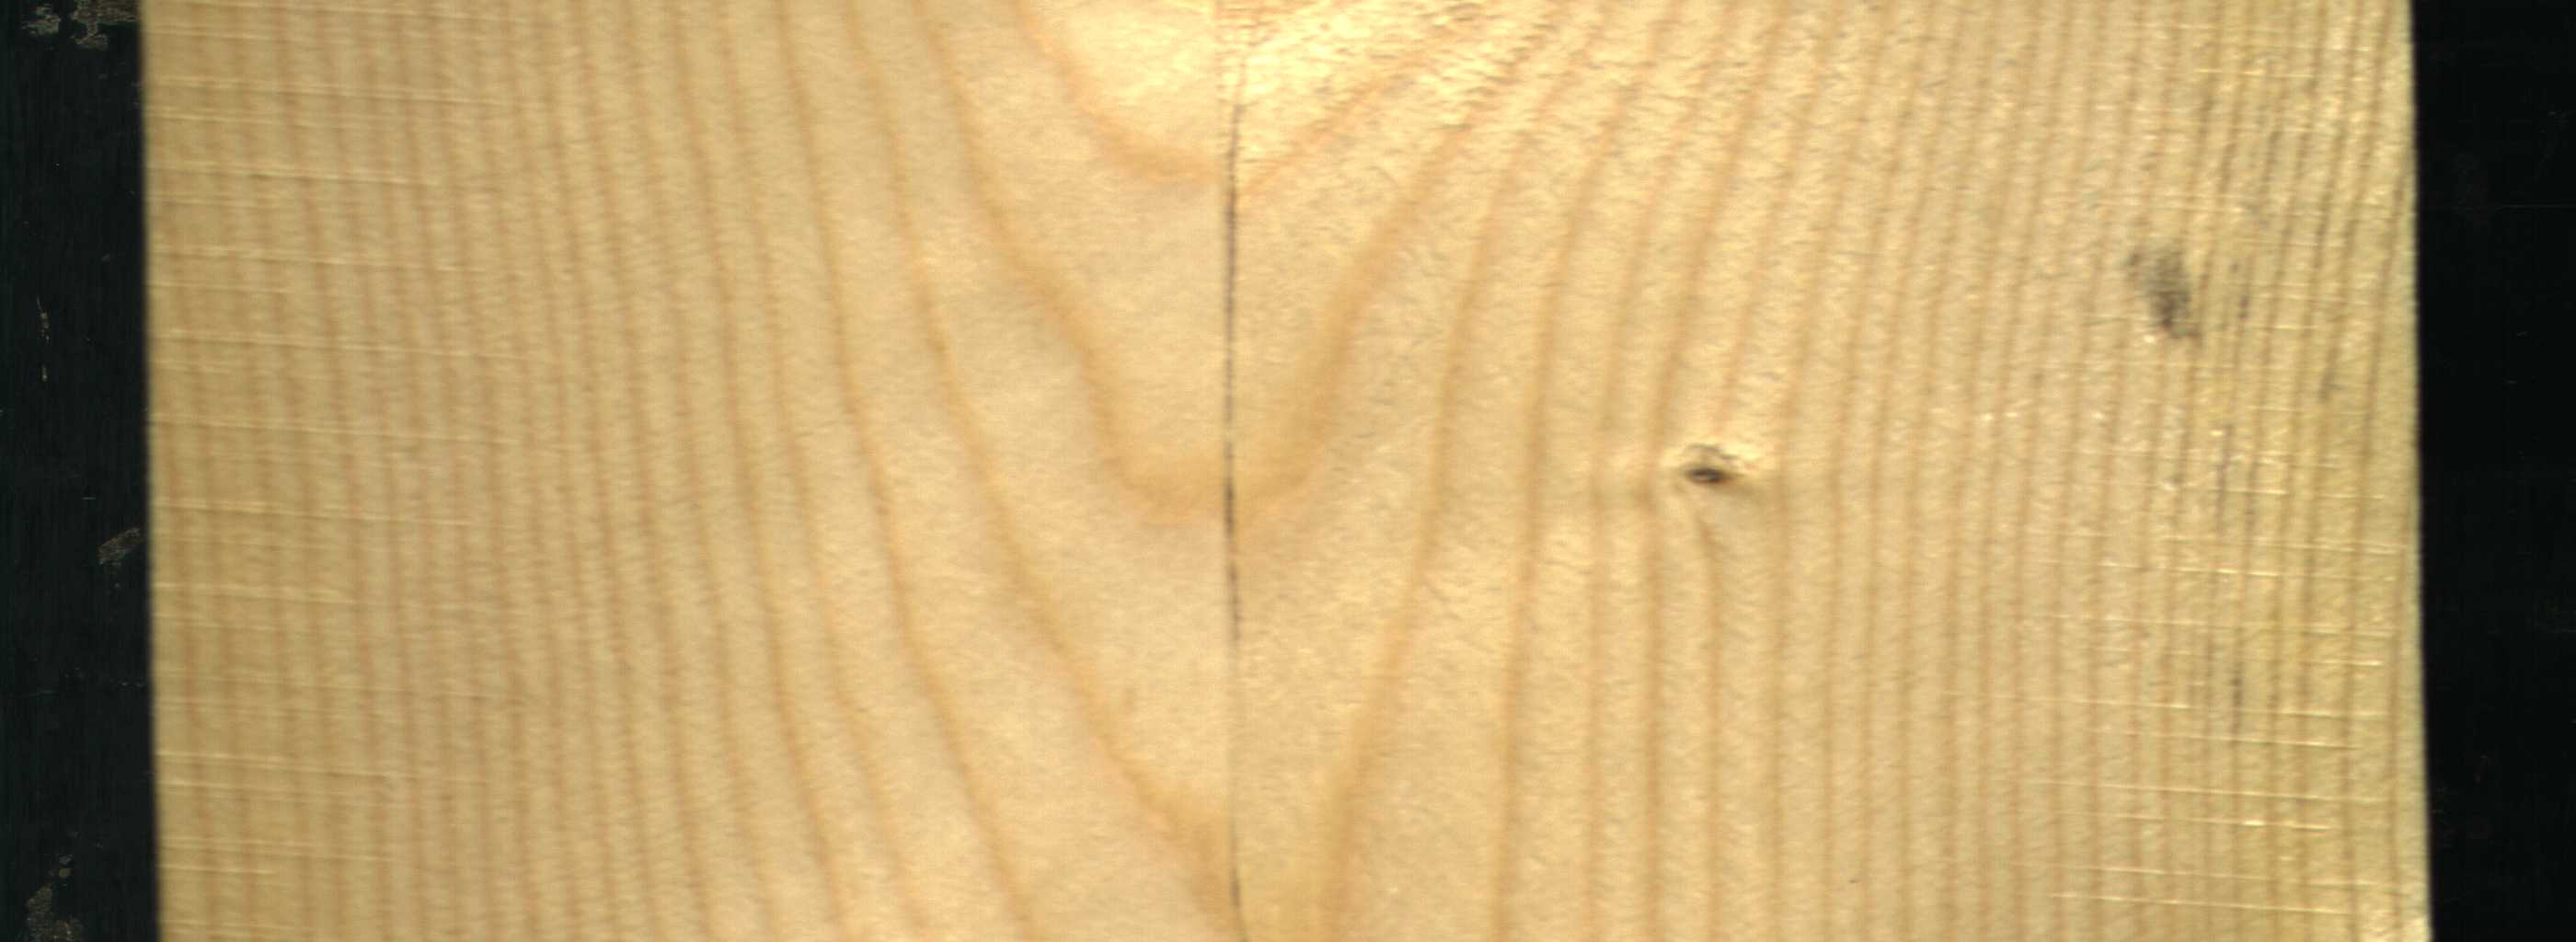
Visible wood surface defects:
Live_Knot